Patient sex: M
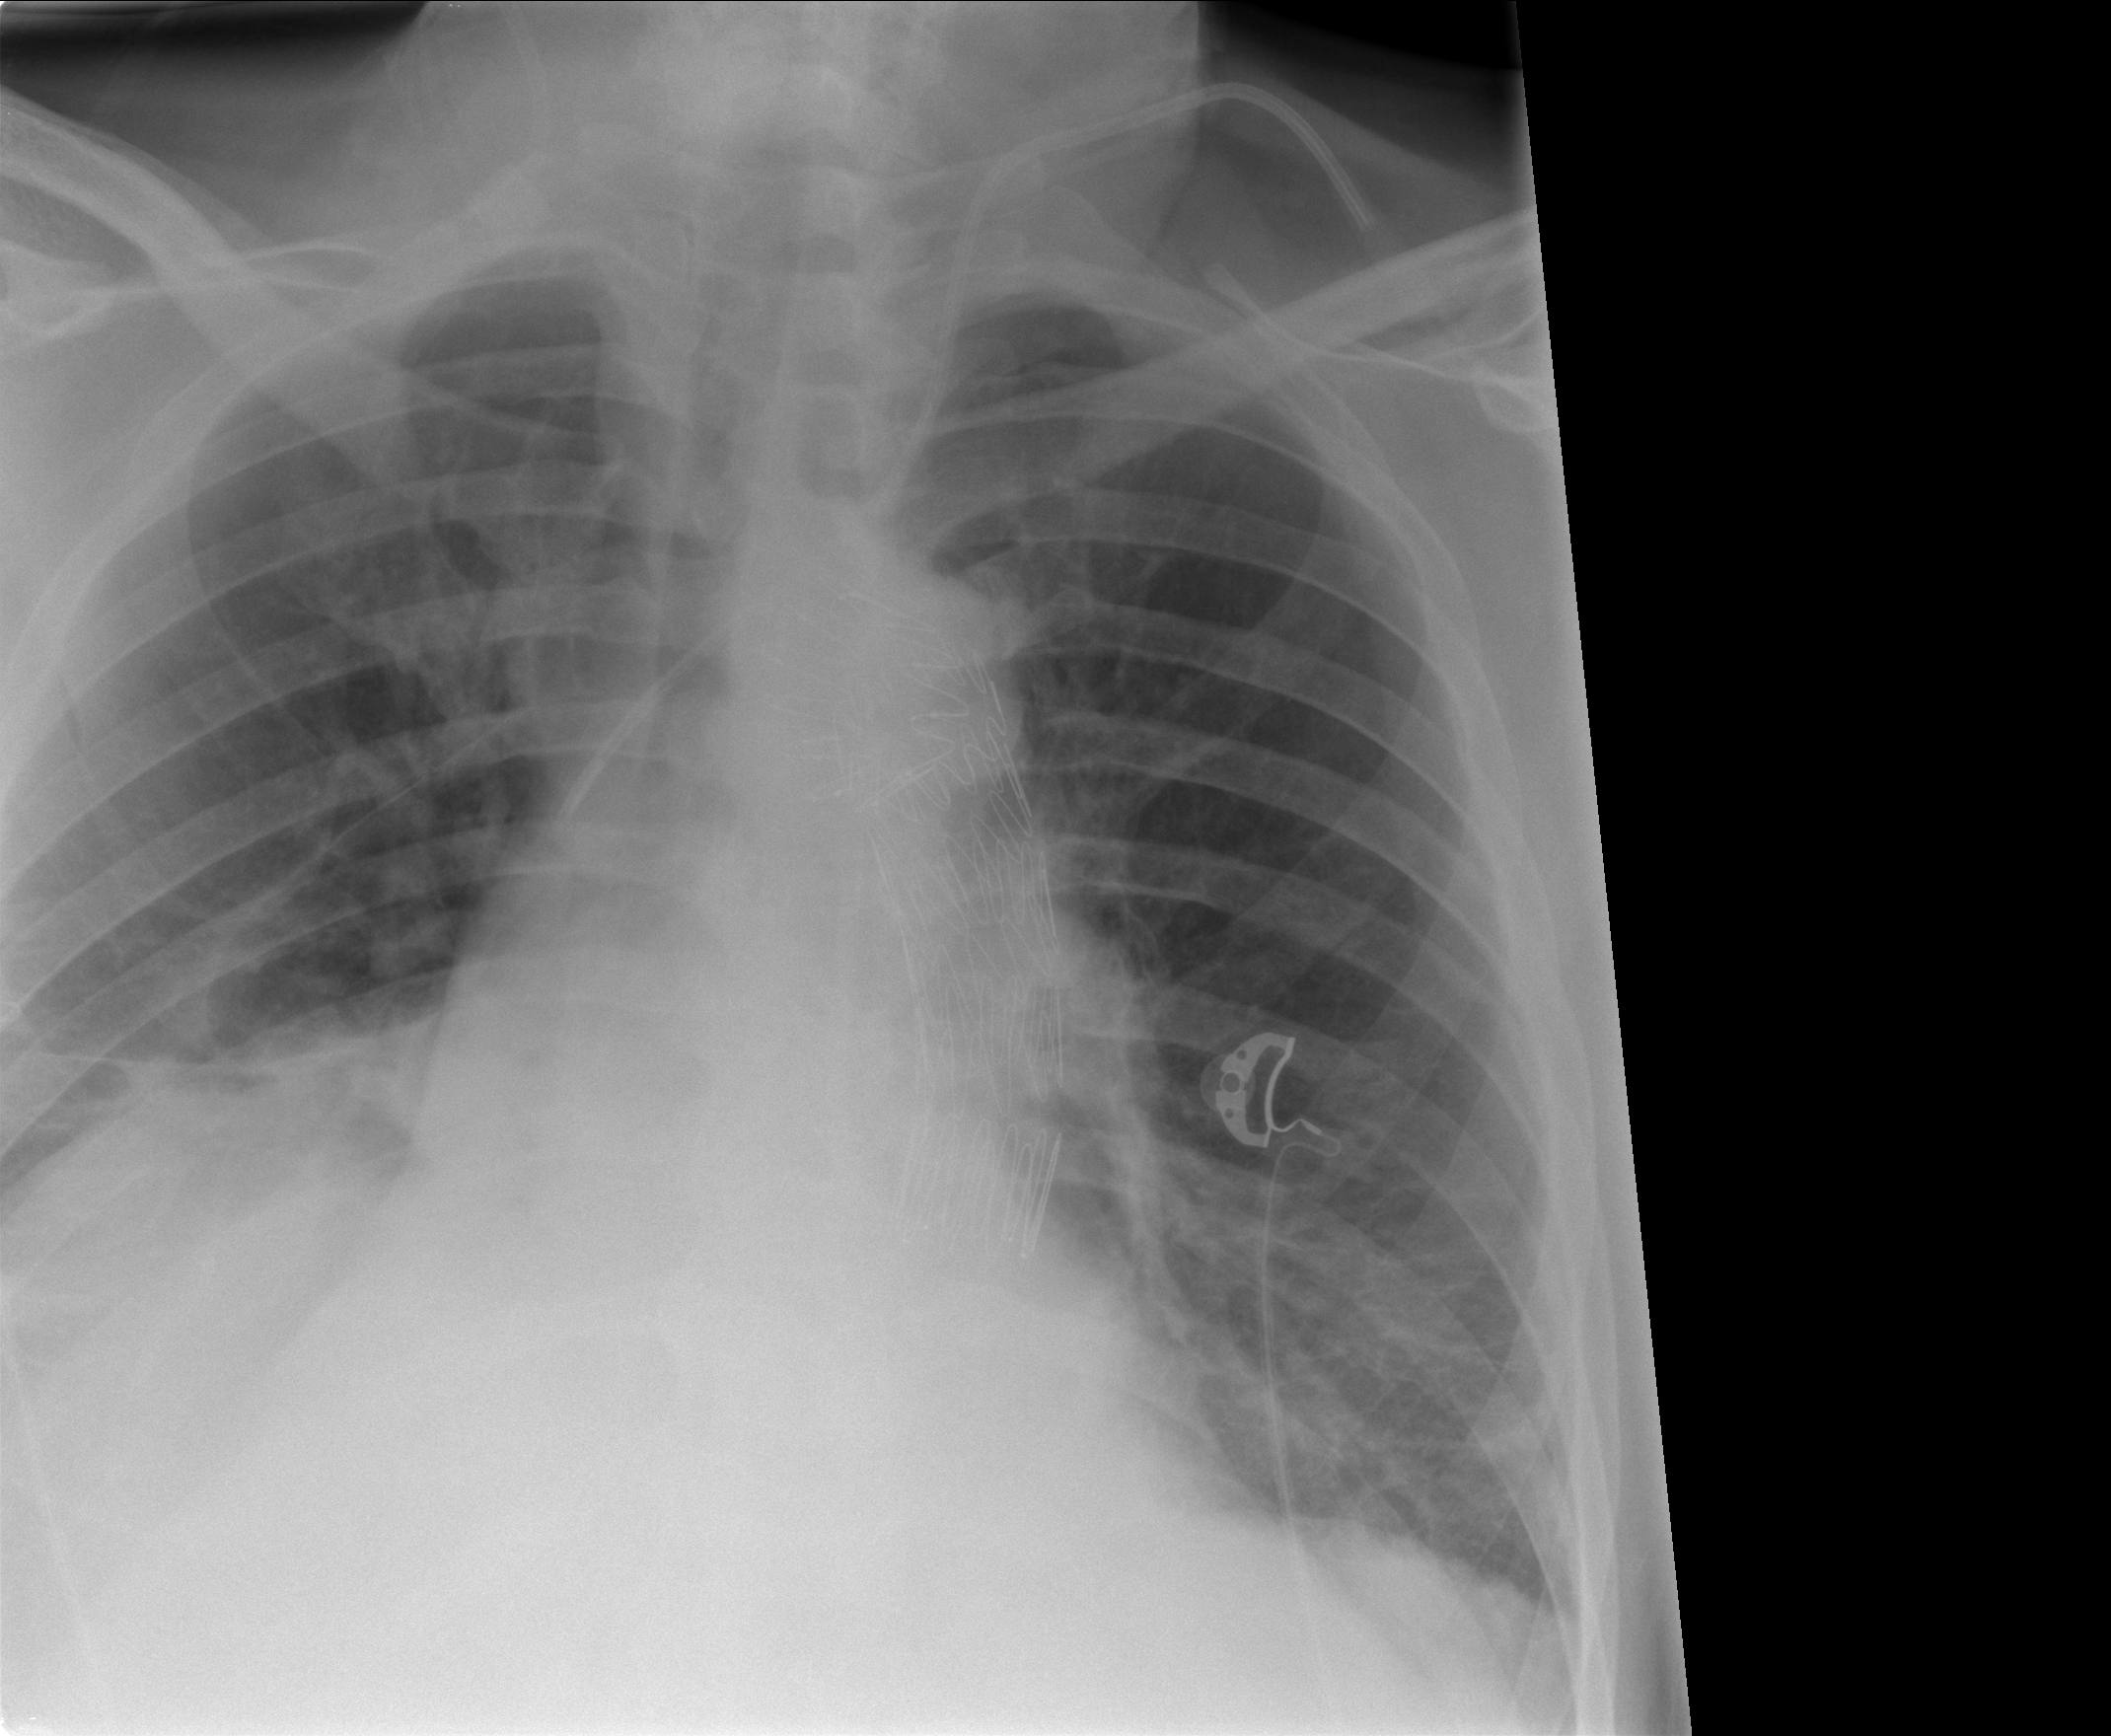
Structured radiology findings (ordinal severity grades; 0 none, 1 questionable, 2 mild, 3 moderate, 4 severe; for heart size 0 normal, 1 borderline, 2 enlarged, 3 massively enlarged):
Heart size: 2
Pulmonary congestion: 0
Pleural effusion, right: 0
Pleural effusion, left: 0
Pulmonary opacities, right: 0
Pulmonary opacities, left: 0
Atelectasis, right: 2
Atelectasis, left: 2